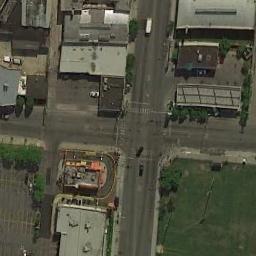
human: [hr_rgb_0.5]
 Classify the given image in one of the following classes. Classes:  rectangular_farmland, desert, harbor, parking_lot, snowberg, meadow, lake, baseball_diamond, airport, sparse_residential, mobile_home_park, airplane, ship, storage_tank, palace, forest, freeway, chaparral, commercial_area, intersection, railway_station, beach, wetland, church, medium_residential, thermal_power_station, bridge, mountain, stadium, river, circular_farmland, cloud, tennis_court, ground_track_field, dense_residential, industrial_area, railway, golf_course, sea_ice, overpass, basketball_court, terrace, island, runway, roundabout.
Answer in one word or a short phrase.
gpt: intersection